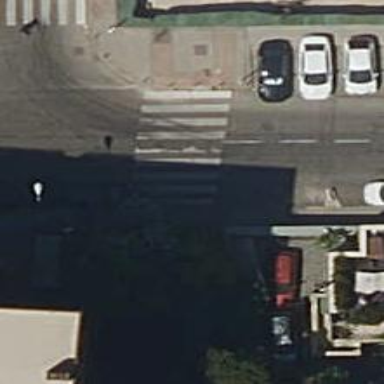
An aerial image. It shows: Uncontrolled crossing on the road.